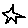
Label: star